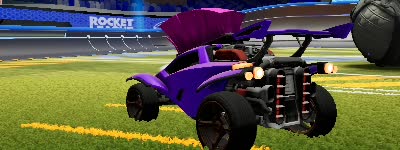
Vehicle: octane